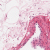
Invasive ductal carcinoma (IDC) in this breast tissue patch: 0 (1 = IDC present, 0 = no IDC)